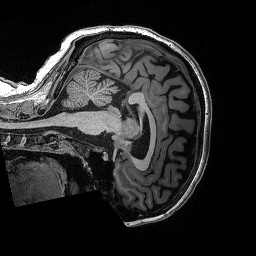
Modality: T1w
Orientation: sagittal
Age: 20
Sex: female
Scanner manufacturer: siemens
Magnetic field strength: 3 T
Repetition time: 2.53 s
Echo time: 0.0033 s